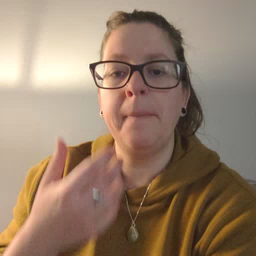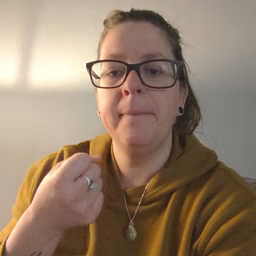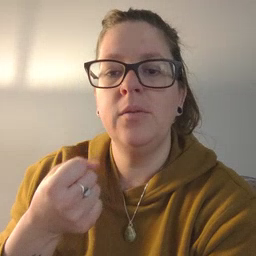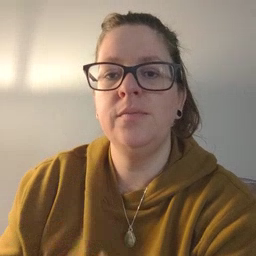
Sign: milk